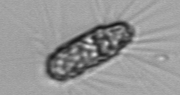
Label: Corethron_hystrix